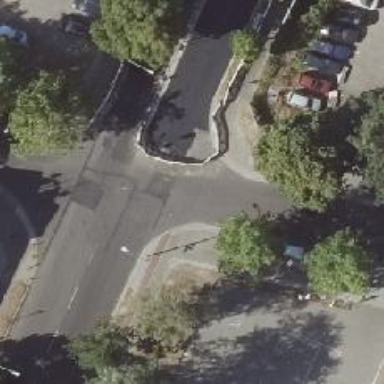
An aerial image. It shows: Unmarked crossing on the road.